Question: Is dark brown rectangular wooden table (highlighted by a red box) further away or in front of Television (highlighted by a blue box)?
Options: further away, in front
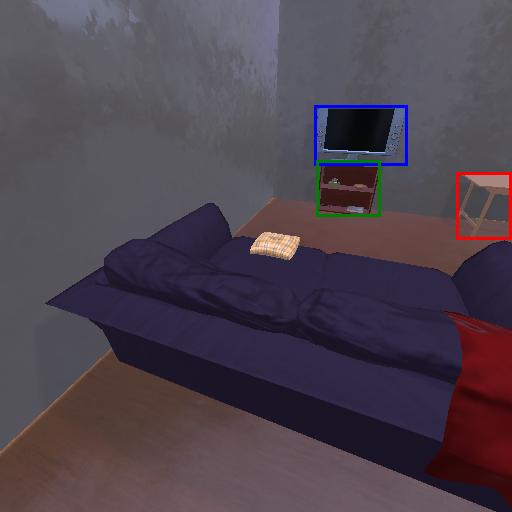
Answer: further away